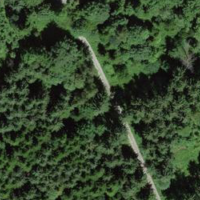
EUNIS habitat code: 43
Species observed at this site:
Sambucus racemosa